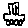
Label: car